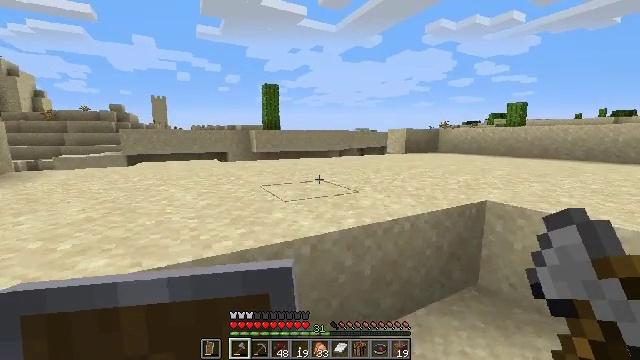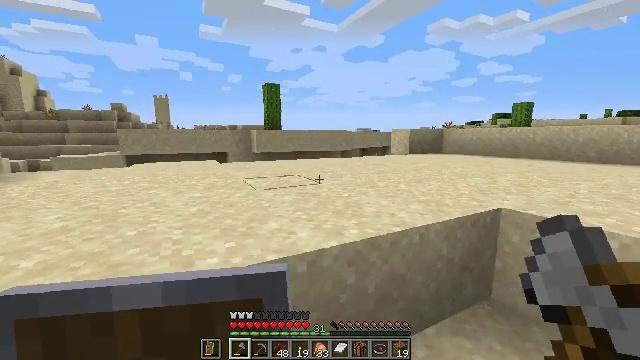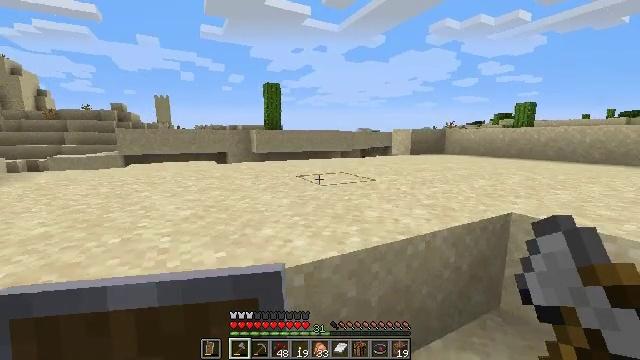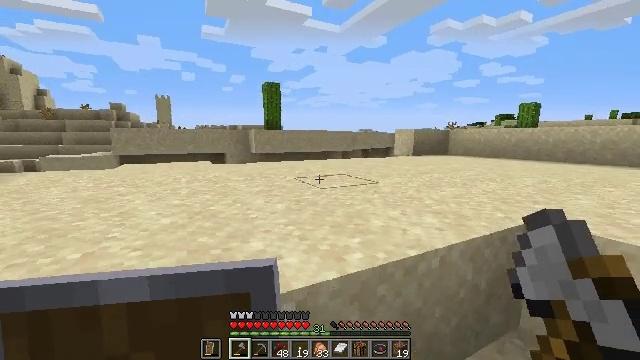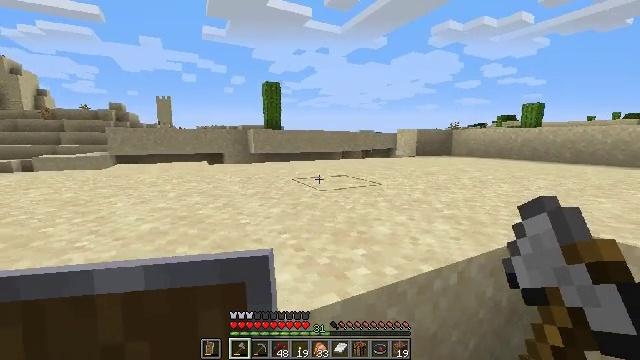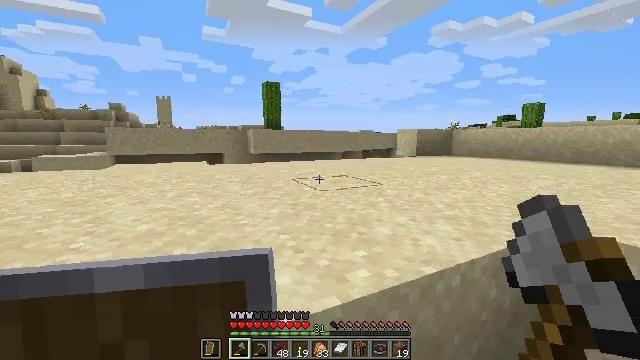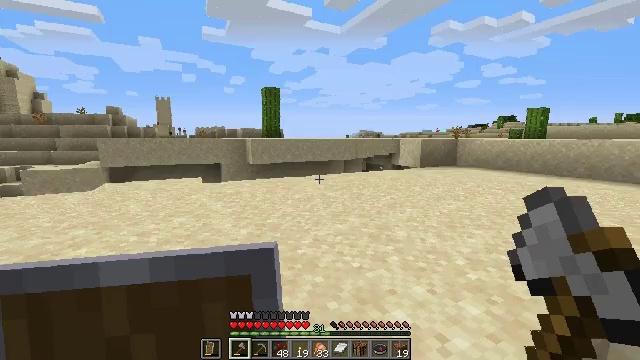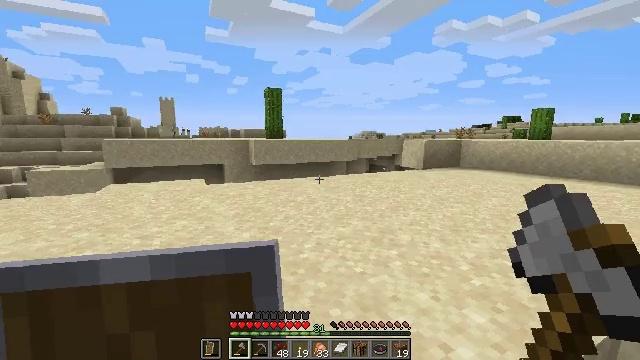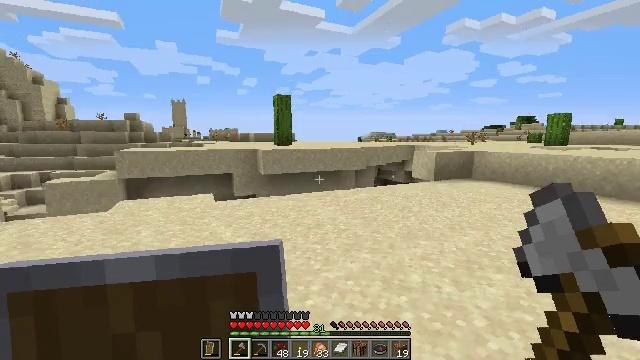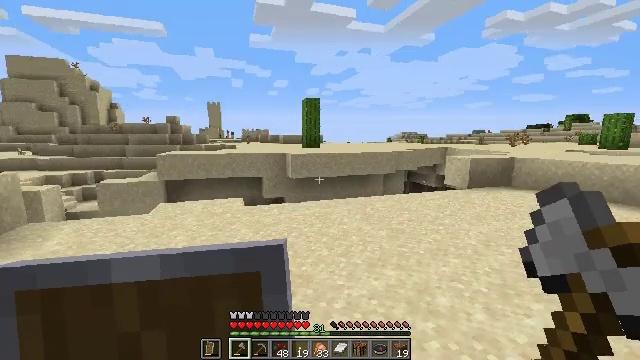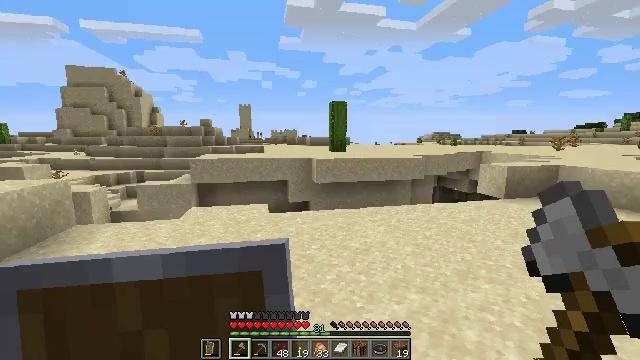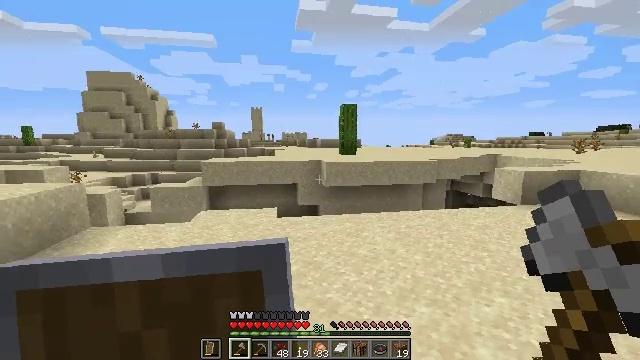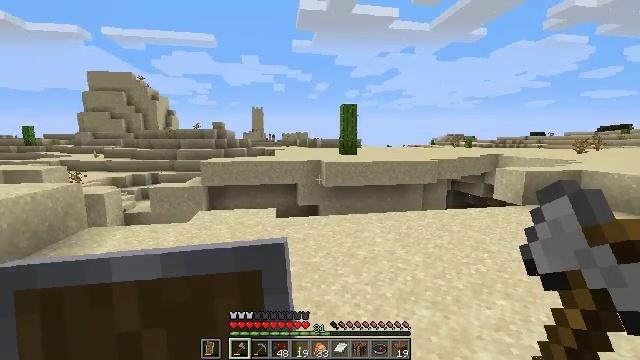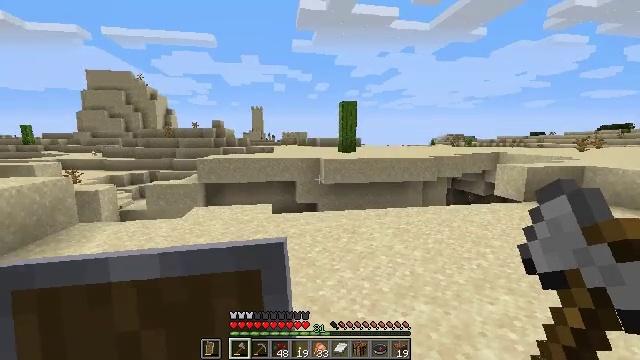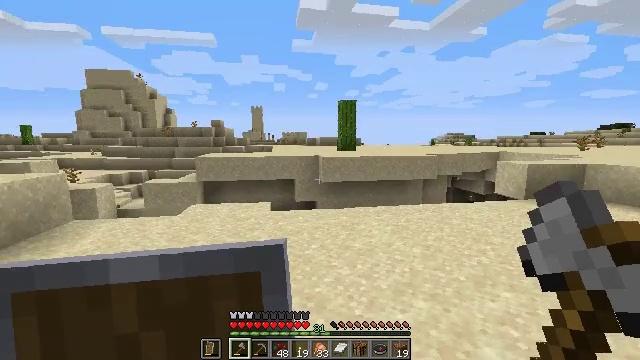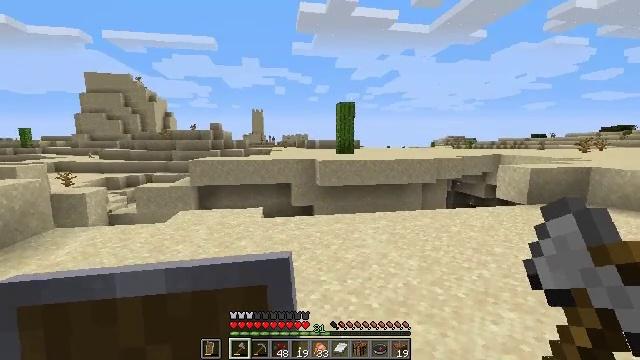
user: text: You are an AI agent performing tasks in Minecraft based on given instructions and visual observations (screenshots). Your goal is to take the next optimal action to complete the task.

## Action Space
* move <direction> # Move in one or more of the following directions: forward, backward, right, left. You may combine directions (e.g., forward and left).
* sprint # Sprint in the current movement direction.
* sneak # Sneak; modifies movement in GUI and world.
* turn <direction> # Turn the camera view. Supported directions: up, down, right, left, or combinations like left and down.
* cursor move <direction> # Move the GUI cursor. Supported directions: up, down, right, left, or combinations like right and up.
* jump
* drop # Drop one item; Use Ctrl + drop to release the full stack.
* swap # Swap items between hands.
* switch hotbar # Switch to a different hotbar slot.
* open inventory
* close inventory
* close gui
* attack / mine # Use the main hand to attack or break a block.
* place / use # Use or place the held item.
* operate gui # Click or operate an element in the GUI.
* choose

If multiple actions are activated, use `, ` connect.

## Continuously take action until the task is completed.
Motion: motion action
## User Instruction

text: Gather sand from the desert.
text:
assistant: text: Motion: move forward
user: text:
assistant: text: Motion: move forward
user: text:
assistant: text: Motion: move forward
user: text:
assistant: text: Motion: move forward
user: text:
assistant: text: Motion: move forward
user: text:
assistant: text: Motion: move forward, jump
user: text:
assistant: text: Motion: move forward, jump
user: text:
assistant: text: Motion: move forward, turn left, jump
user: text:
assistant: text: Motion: move forward, turn left, jump
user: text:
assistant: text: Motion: move forward, turn left, jump
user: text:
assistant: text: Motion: move forward, turn left
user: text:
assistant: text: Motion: move forward
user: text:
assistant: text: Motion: move forward and move right
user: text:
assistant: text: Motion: move forward and move right
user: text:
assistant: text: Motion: move forward and move right
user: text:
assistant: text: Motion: move forward and move right
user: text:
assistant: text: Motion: move forward and move right
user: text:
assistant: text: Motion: move forward and move right
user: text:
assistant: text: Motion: move forward and move right
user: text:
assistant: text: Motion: move forward and move right
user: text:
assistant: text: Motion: move forward and move right
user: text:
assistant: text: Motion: move forward and move right
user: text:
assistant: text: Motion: move forward and move right
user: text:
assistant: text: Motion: move forward and move right
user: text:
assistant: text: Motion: move forward and move right
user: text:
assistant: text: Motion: move forward and move right, turn right
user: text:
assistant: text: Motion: move forward and move right, turn right
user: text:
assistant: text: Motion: move forward and move right, turn right and down
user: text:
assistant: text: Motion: move forward and move right, turn right and down
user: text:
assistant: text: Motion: move forward and move right, turn right